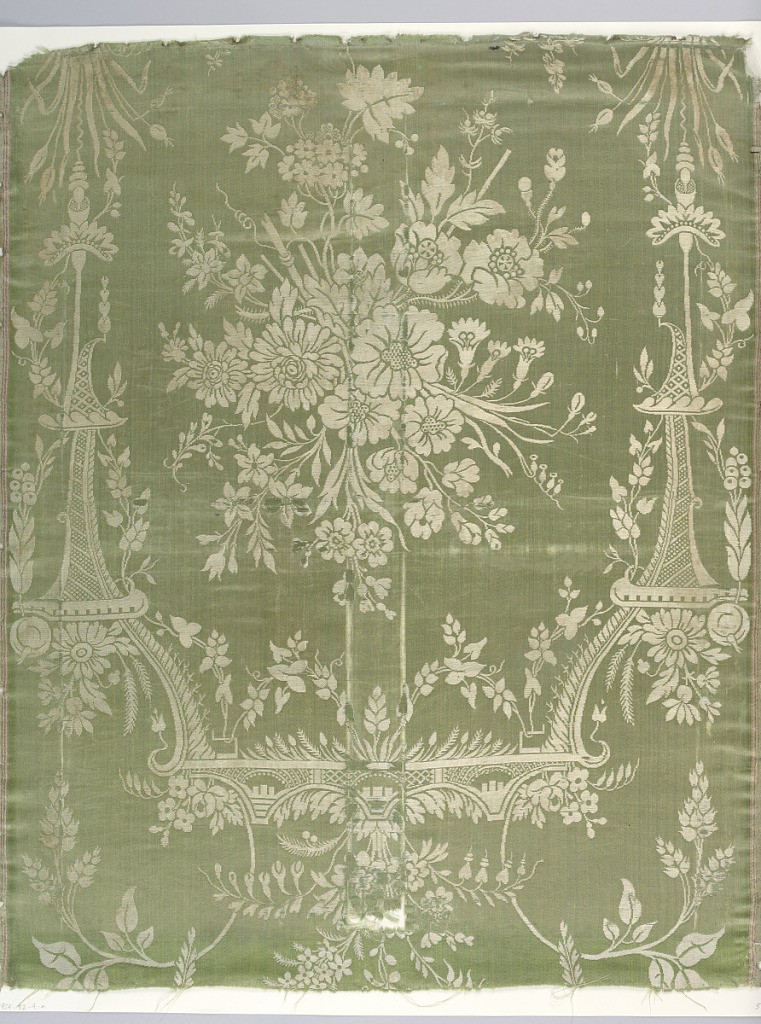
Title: Textile
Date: late 18th century
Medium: silk Technique: compound satin
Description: Pale green satin with symmetrical design of long panels of delicate arabesques, flowers, framing. Large bouquet or vignette of ponds with sailboats, castle; in white wefts, in cloth tie. Wide selvages of red and pale blue pencil-striped satin, green cloth outer edges.